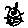
Label: cat